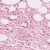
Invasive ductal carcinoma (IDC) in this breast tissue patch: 0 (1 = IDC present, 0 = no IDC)